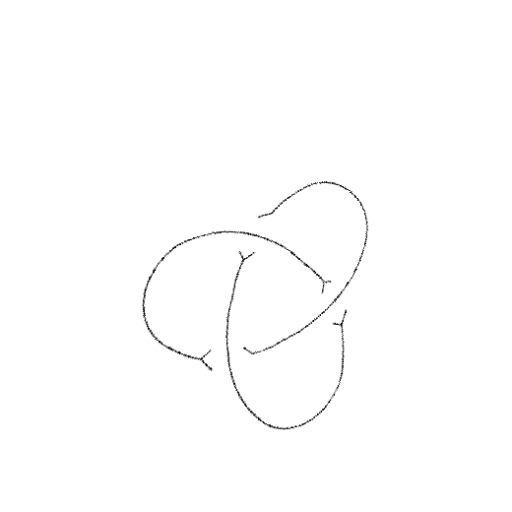
Crossing number: 3